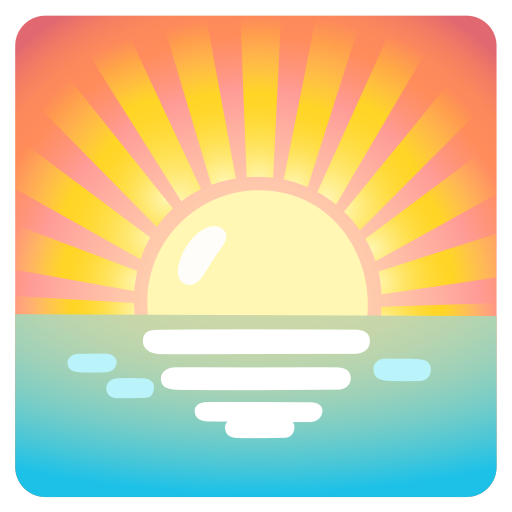
Emoji: 🌅